Question: I'm developing my first AngularJS app.
master.html is the shell/main page which will load child pages and has it's own logic (i.e. users, search, etc).
The following image shows conceptual structure of my project-

My app.js -
'''
var myApp= angular.module('myApp', ['ngRoute', 'ngResource']);
myApp.config(function ($routeProvider, $locationProvider) {
$routeProvider.when('/',
{
templateUrl: '/app/views/blogslist.html'
controller: 'BlogListController'
})
});
'''
I want a controller for master.html also. I know I can use 'ng-controller' anywhere. But How and where I'll configure the controller for this page?
Thanks.
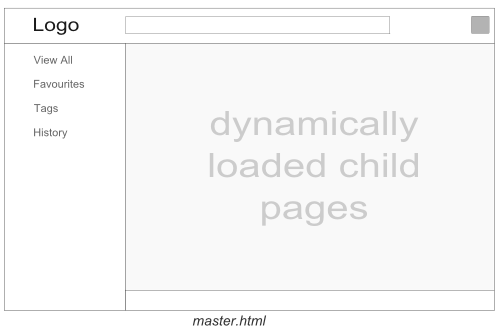
Answer: May be you are looking for something like this:
'''
var myApp= angular.module('myApp', ['ngRoute', 'ngResource']);
myApp.controller('masterCtrl', ['$scope', function($scope){
// all your logic here
}]);
myApp.config(function ($routeProvider, $locationProvider) {
.........
});
'''
and you can use 'ng-controller' attribute to the wrapper 'div' or 'body'.